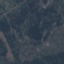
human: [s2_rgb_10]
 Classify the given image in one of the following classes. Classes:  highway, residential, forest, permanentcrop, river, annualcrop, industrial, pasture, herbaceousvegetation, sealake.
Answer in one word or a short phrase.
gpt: HerbaceousVegetation